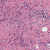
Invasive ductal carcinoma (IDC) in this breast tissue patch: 1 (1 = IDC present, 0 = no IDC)